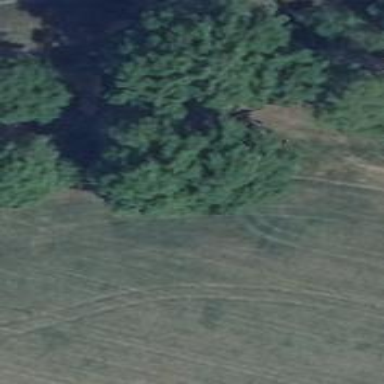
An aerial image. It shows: Row of deciduous broadleaved trees.